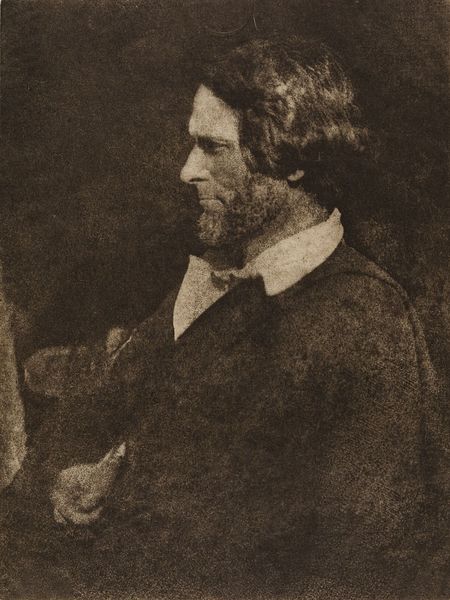
Titel: John Gibson
Künstler: David Octavius Hill
Standort: Hamburg
Institution: Museum für Kunst und Gewerbe Hamburg
Schlagwörter: mann, portrait, person, foto, fotografie, photographie, photo, karton, bildhauer, lichtbild, historische, japanpapier, bildwerke, heliogravur, angewandte und bildende kunst, hessische systematik, künstler, porträt, persönlichkeit, porträtfotografie, porträtphotographie, hüftbild, heliogravüre, photogravüre, fotogravüre